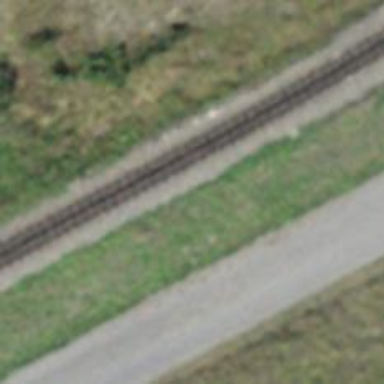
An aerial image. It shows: Preserved narrow-gauge railway with single track.